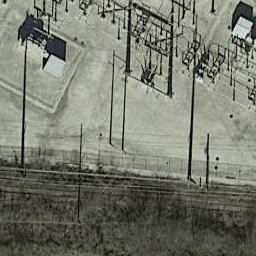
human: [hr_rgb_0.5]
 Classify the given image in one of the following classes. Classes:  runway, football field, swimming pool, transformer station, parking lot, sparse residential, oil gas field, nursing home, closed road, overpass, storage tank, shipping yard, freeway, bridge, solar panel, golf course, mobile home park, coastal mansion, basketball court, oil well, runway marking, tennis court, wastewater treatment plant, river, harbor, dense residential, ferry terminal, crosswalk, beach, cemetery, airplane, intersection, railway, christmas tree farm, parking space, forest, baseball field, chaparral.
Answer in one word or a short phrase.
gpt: transformer station